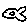
Label: fish